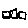
Label: square